Question:
I have downloaded the c++ compiler from MinGW also set the environment variables
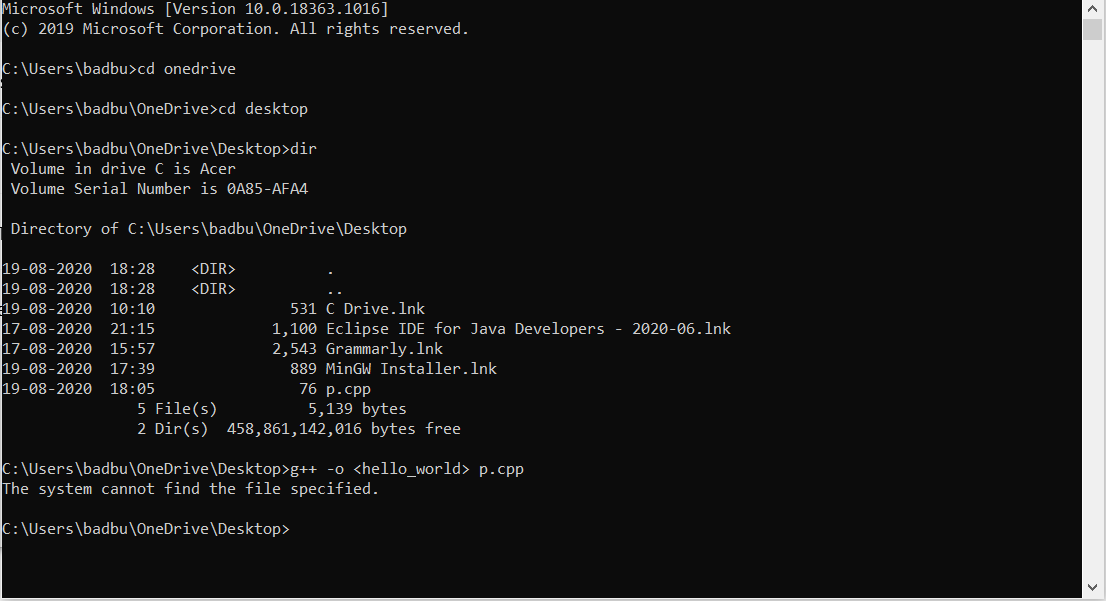
Answer: '<' and '>' are research characters for redirection and are not to be used in file names.
most likely in this case it is trying to read input from hello_world as it would be seeing '< hello_world' but not find the file
The '> p.cpp' would be attempting to write any output to p.cpp, so may have replaced what you had in that file.